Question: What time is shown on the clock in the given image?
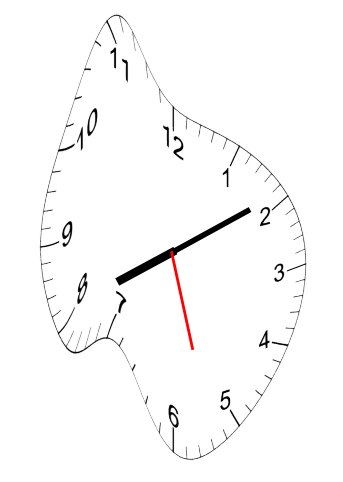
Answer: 08:09:27